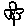
Label: flower